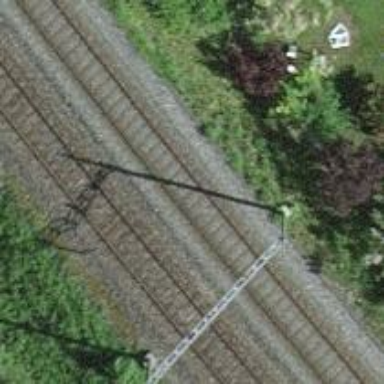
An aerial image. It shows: Single railway track with electrified contact line.